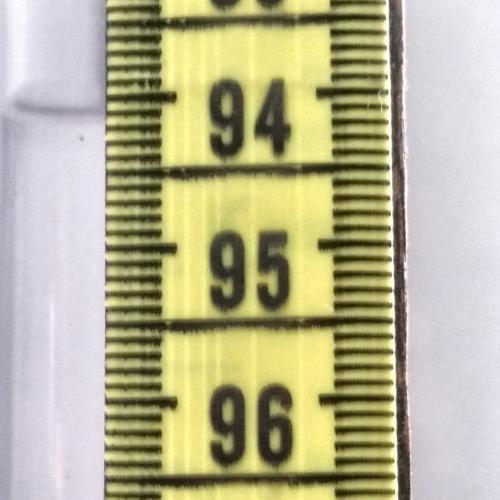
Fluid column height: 94.1 cm